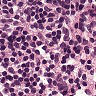
Metastatic tissue present: no